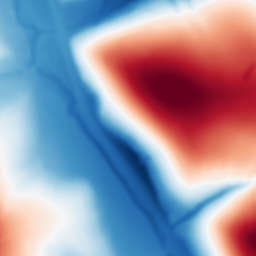
Category: multiscale
Decomposition family: dog
Decomposition parameters: sigma_low: 2
sigma_high: 100
Upsampling method: bspline
Upsampling parameters: scale: 2
Upsampling scale: 2